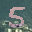
Label: 5